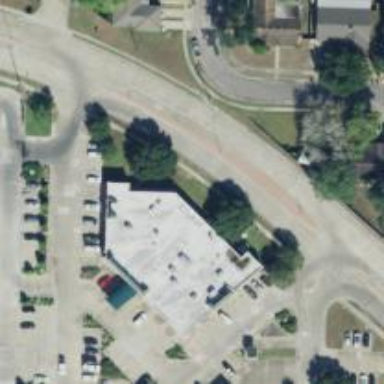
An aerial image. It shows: Healthcare clinic.